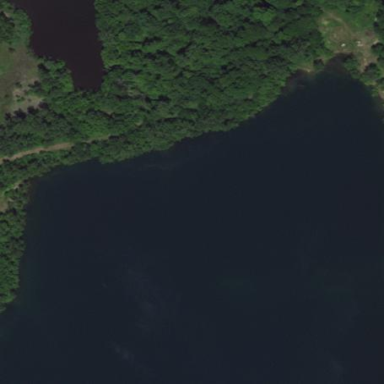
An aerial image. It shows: Serene pond surrounded by nature.